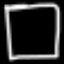
Label: square